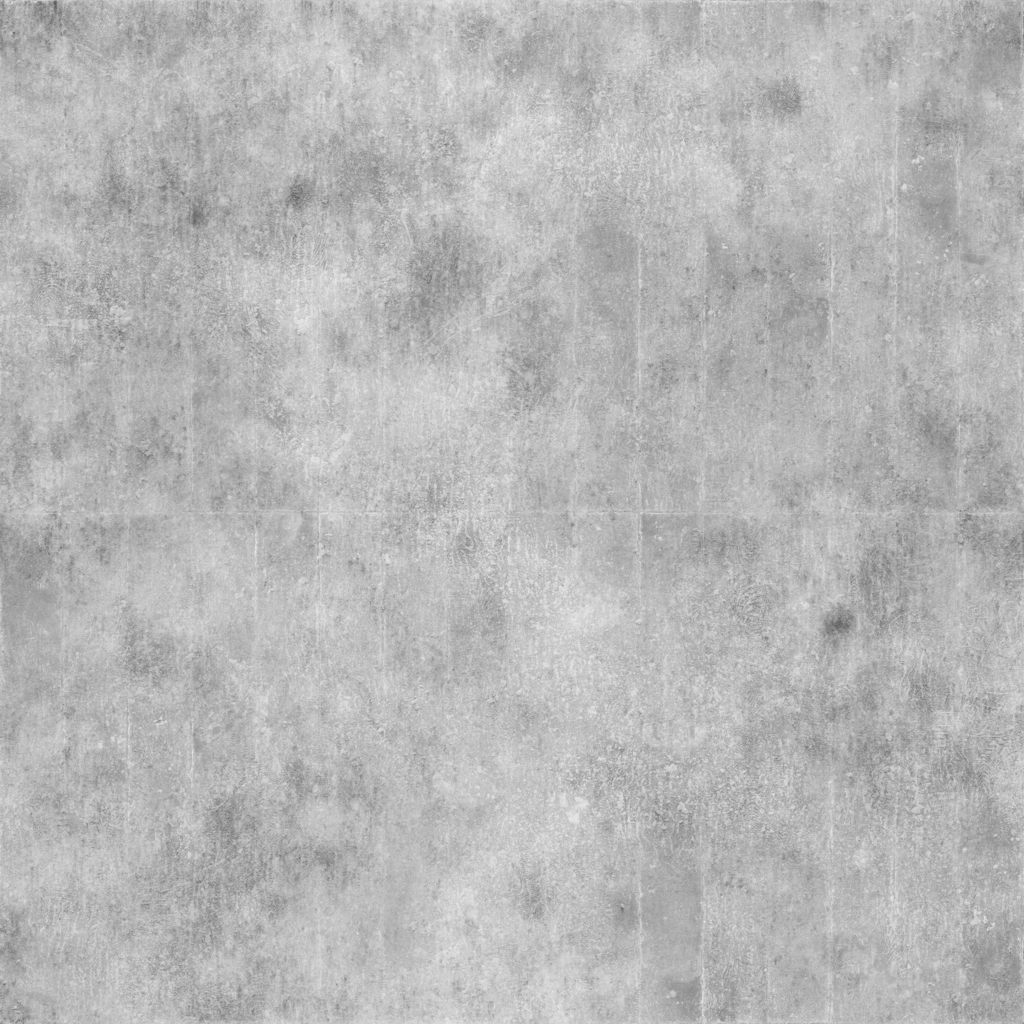
Texture map type: Roughness